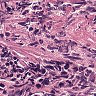
Metastatic tissue present: no